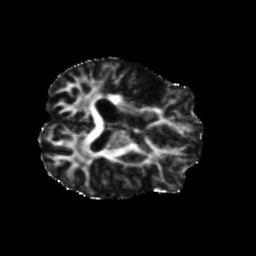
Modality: FA
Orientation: axial
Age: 74
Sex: female
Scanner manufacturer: siemens
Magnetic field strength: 3 T
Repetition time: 5.25 s
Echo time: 0.08 s